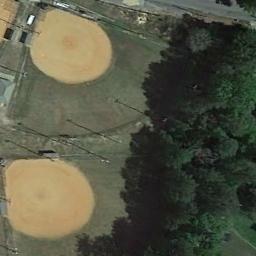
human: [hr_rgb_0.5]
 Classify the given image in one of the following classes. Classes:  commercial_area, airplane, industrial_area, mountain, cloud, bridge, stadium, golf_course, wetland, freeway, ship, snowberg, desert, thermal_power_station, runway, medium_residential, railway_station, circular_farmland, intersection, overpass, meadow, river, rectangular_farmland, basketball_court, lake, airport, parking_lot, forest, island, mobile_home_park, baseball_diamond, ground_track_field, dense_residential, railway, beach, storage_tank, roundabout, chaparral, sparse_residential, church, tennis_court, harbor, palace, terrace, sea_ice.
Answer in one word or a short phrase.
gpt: baseball_diamond